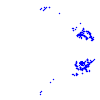
Particle: electron